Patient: sex M, age 75
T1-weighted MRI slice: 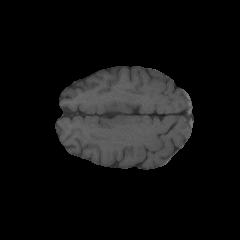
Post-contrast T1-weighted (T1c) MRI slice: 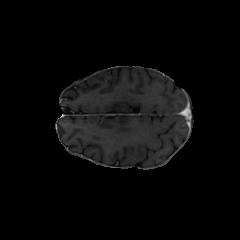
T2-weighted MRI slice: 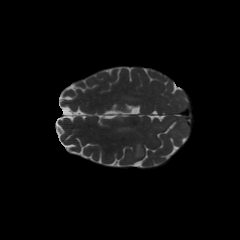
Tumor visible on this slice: yes
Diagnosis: Glioblastoma, IDH-wildtype
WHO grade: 4